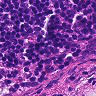
Metastatic tissue present: no